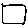
Label: square